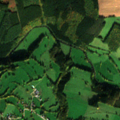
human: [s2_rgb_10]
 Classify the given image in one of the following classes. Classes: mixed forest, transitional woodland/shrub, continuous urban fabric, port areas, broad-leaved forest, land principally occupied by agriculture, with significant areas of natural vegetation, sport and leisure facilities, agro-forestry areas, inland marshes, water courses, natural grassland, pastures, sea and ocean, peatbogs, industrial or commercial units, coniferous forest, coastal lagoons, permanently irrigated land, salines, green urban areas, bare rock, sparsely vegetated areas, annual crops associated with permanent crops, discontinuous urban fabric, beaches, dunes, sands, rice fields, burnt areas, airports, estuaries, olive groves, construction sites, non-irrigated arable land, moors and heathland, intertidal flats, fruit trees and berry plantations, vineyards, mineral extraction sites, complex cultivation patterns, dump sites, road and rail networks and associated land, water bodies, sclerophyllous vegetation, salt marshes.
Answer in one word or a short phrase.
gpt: discontinuous urban fabric, pastures, land principally occupied by agriculture, with significant areas of natural vegetation, mixed forest, transitional woodland/shrub